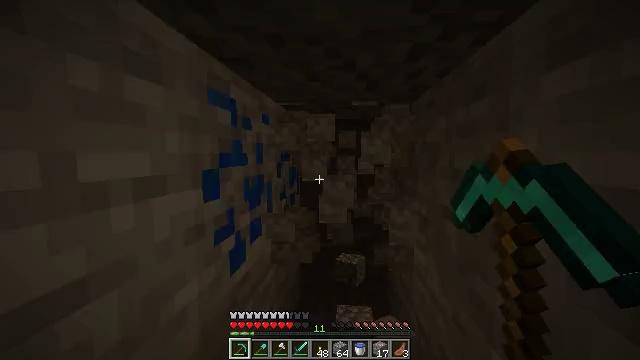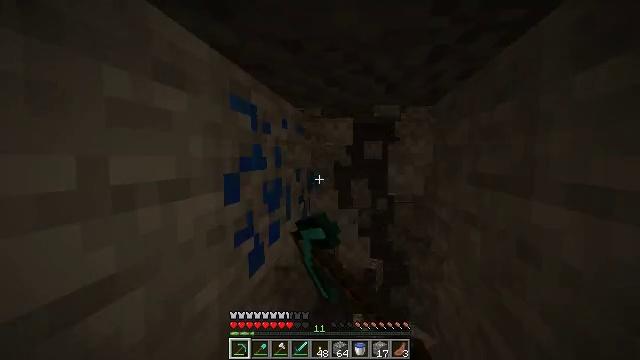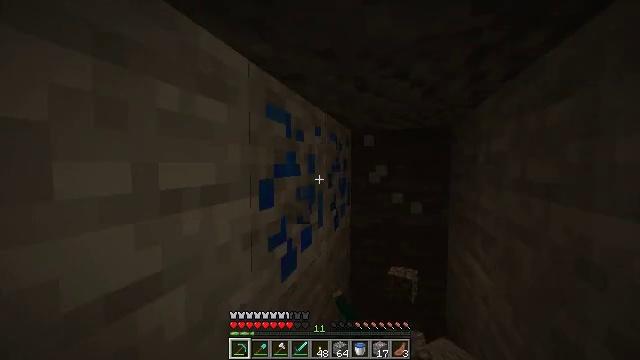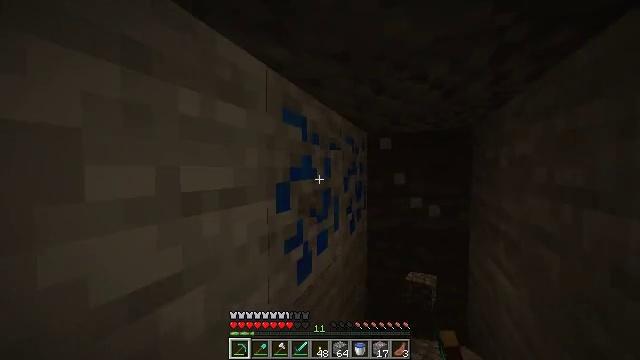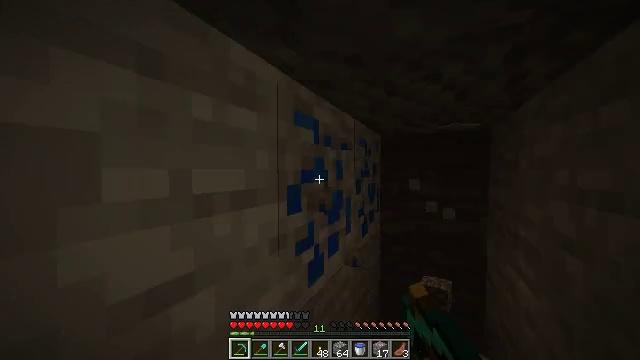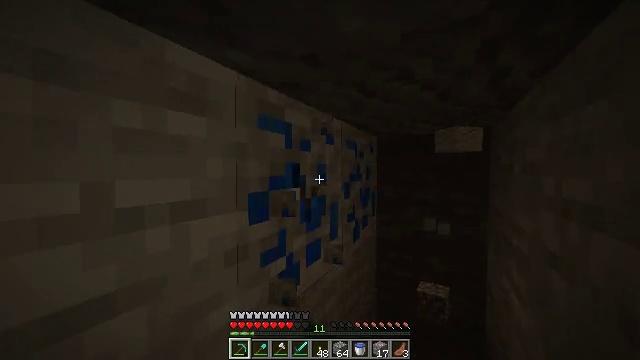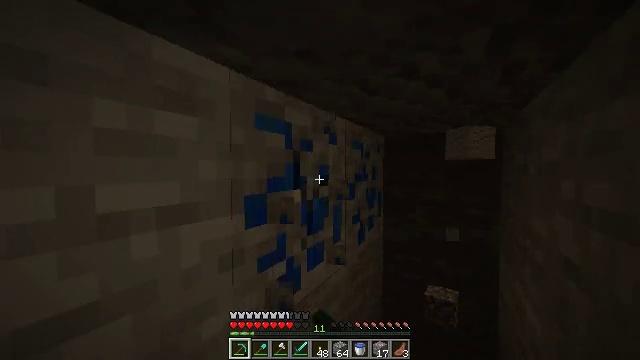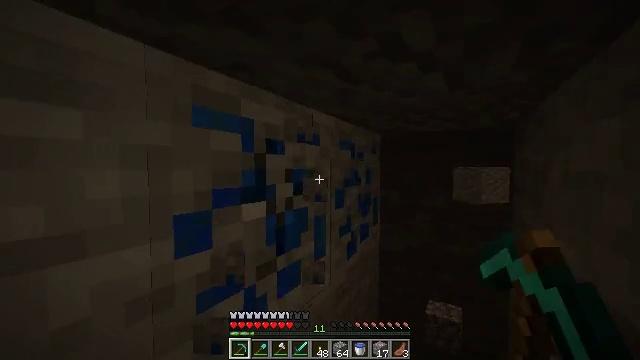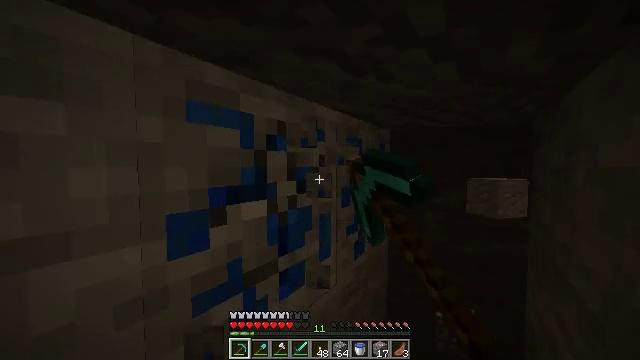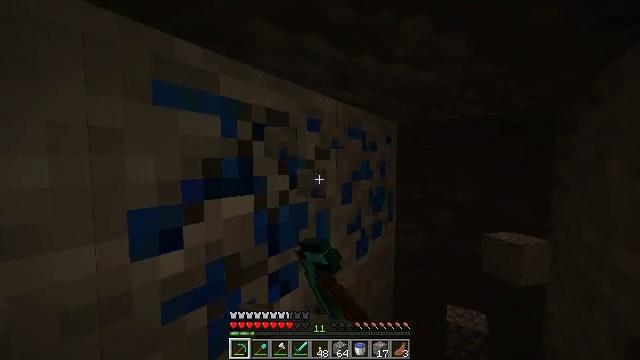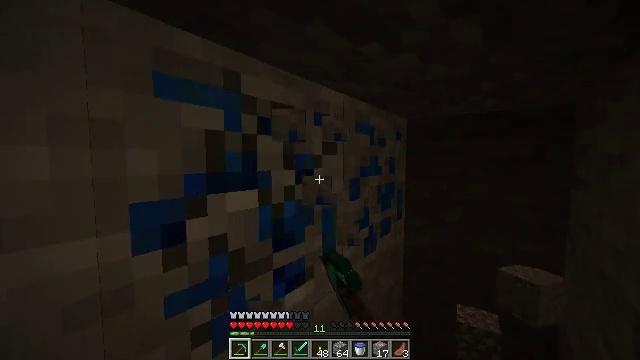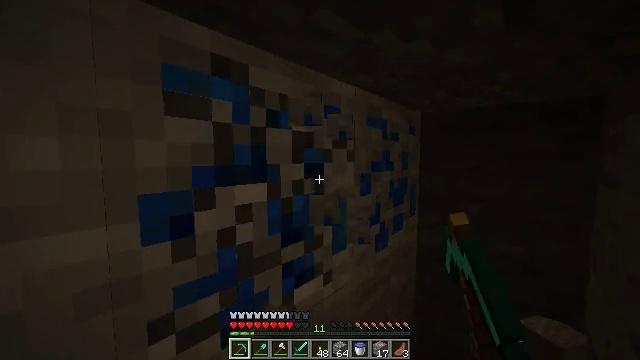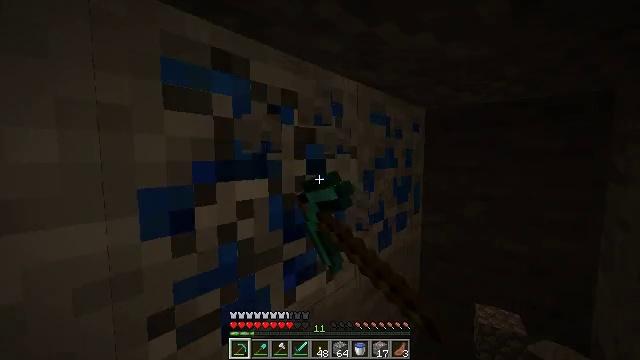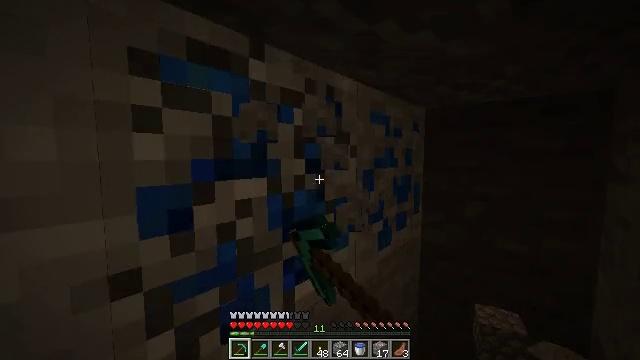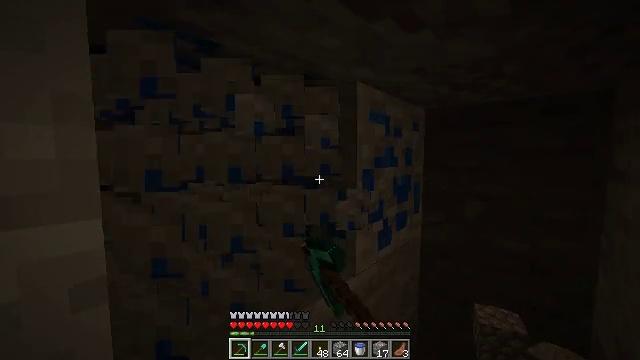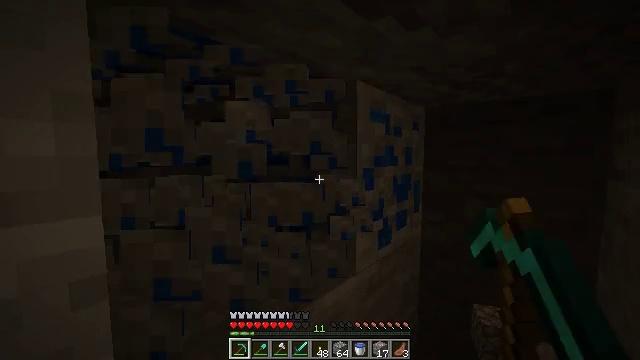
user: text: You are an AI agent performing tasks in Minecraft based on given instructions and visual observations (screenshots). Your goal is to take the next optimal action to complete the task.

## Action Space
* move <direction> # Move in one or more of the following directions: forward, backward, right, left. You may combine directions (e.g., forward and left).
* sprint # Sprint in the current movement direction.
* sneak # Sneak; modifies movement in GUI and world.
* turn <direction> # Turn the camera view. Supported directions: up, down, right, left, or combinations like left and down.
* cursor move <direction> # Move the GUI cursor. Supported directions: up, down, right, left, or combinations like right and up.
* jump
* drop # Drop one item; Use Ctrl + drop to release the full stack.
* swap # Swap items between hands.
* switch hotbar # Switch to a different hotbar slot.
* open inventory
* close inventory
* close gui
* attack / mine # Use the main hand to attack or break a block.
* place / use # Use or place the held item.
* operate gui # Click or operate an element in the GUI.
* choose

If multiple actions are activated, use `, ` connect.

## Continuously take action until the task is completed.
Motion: motion action
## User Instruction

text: Break lapis ore with a pickaxe.
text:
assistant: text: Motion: turn left, attack / mine
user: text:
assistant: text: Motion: turn left and up, attack / mine
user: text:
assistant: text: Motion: turn left, attack / mine
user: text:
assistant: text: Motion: move right, turn left, attack / mine
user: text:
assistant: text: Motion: move forward and move right, turn left, attack / mine
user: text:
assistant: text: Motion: move forward and move right, turn left, attack / mine
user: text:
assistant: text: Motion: move forward and move right, turn left, attack / mine
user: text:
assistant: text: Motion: turn left, attack / mine
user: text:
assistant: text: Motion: turn left, attack / mine
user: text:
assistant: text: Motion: turn left, attack / mine
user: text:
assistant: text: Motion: turn left, attack / mine
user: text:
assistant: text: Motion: attack / mine
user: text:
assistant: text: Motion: attack / mine
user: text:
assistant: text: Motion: attack / mine
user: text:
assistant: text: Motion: attack / mine
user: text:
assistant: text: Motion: attack / mine
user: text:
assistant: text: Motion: attack / mine
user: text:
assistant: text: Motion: attack / mine
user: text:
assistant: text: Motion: move forward and move right, attack / mine
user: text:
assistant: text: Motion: move forward and move right, attack / mine
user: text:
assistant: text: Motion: move forward and move right, attack / mine
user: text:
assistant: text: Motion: attack / mine
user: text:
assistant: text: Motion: turn left, attack / mine
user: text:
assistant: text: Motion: turn left, attack / mine
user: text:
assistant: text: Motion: turn left, attack / mine
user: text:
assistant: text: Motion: turn left, attack / mine
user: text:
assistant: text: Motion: turn left, attack / mine
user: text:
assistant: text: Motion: turn left, attack / mine
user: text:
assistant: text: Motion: attack / mine
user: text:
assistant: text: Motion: attack / mine